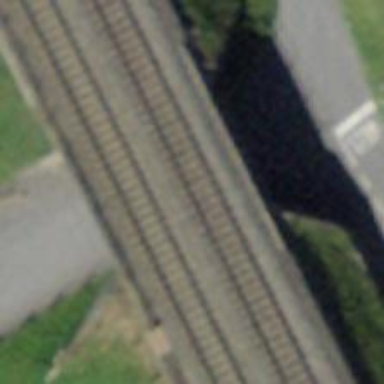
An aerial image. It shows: Bridge over electrified railway with contact lines.